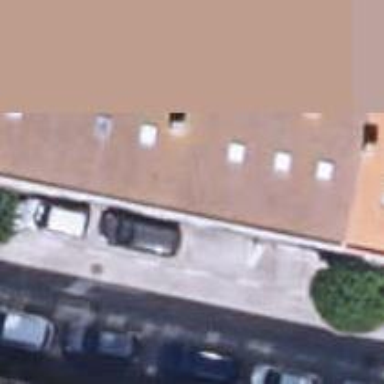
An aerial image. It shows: Cafe.